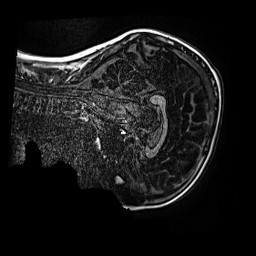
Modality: MP2RAGE
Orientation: sagittal
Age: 12
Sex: male
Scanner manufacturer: siemens
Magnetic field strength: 3 T
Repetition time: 4 s
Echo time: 0.00299 s